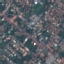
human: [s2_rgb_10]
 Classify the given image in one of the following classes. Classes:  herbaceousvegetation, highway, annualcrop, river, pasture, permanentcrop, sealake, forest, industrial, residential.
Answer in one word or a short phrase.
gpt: Residential